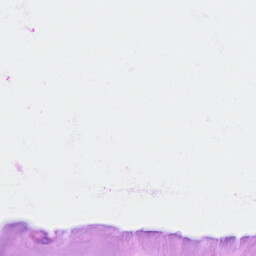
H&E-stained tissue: Breast